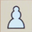
Piece: wP